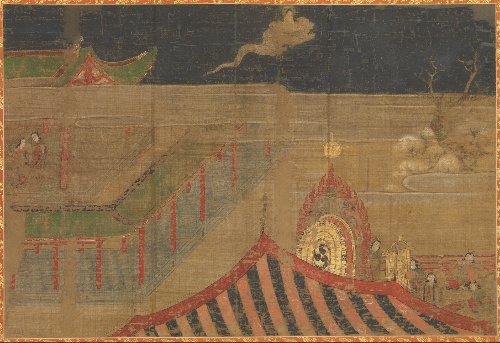
Title: 仏伝図|Scene from the Life of the Buddha
Date: early 15th century
Object type: Hanging scroll
Classification: Paintings
Medium: Section of a wall panel mounted as a hanging scroll; ink, color, and gold on silk
Culture: Japan
Period: Muromachi period (1392–1573)
Dimensions: Image: 29 1/2 × 43 1/2 in. (74.9 × 110.5 cm)
Overall with mounting: 68 5/8 × 51 3/4 in. (174.3 × 131.4 cm)
Overall with knobs: 68 5/8 × 54 1/2 in. (174.3 × 138.4 cm)
Department: Asian Art
Credit line: Gift of Dr. Alvin E. Friedman-Kien, 1993
Accession year: 1993
Repository: Metropolitan Museum of Art, New York, NY
Tags: Women|Buddha|Men|Palaces